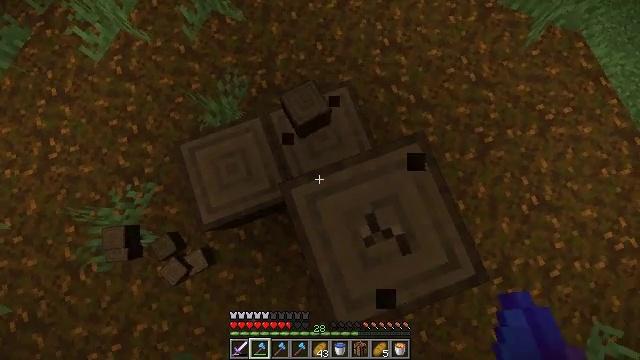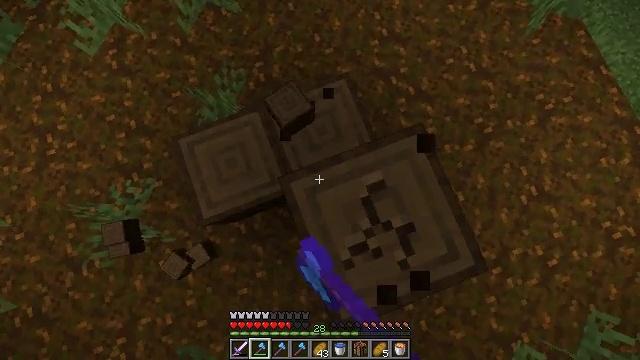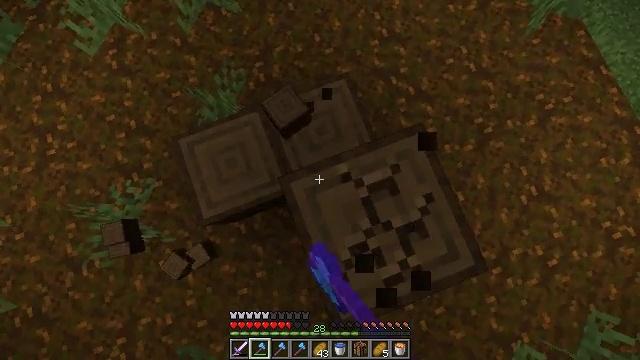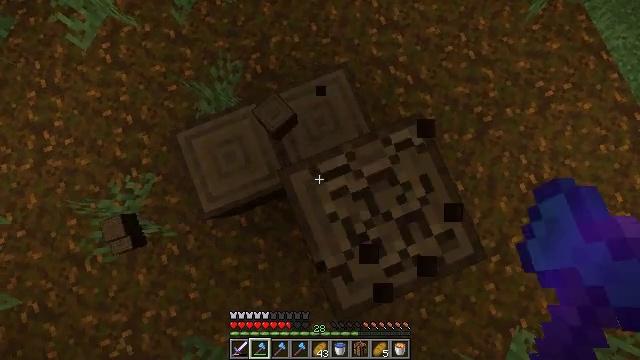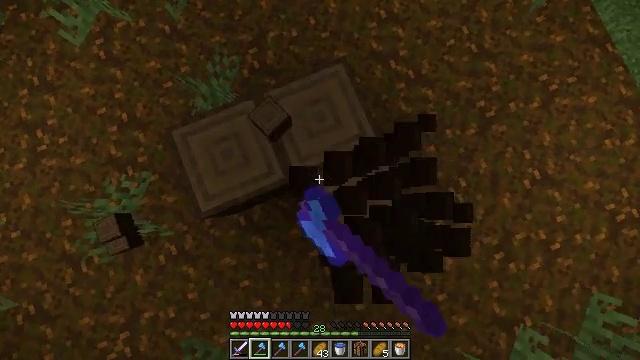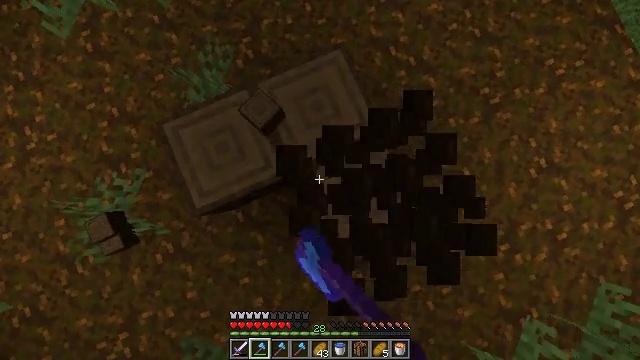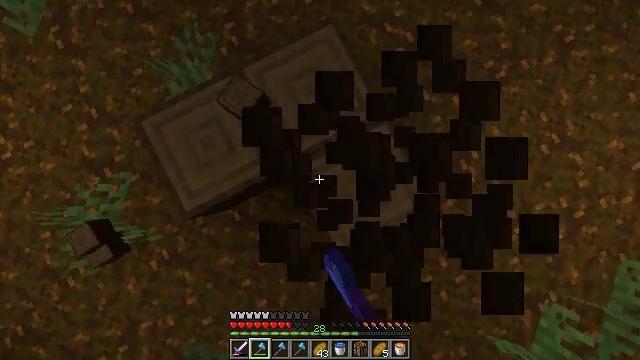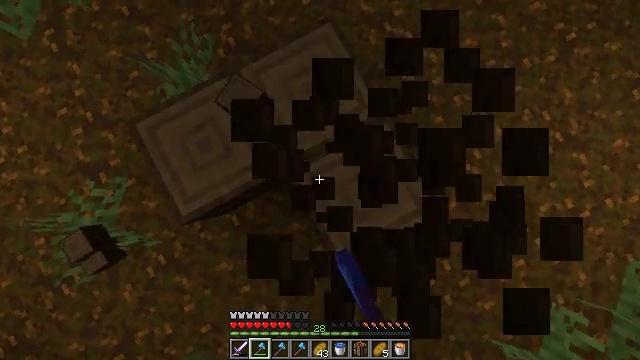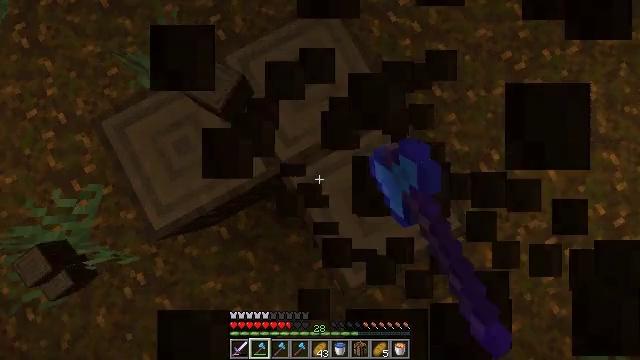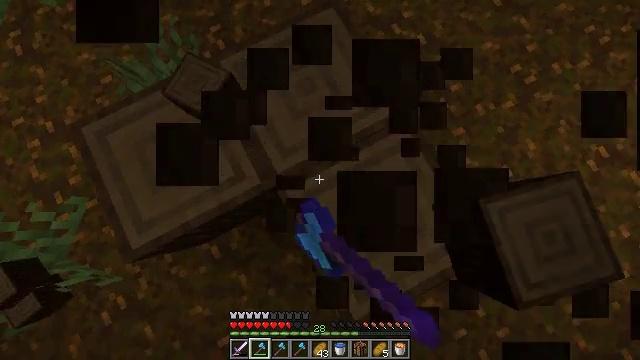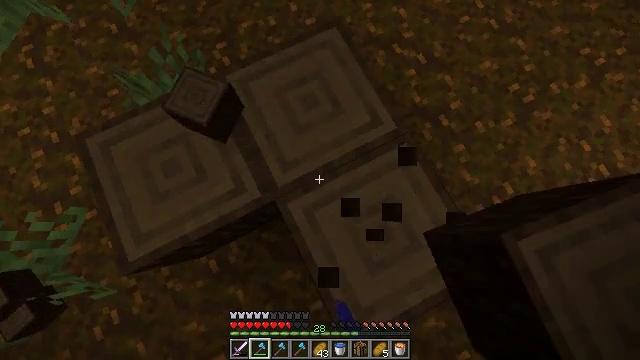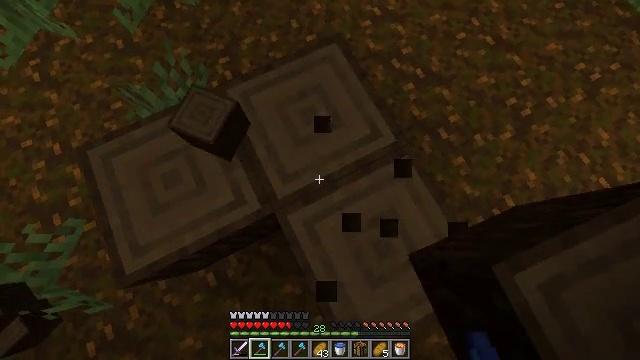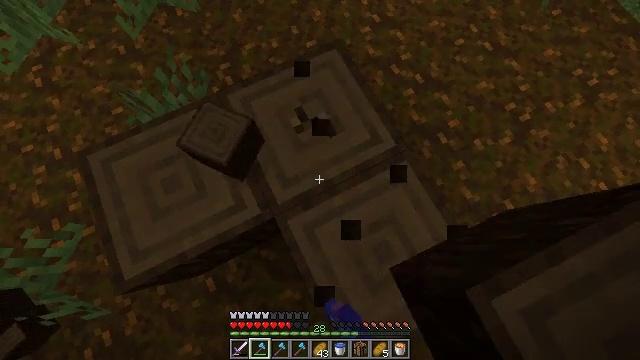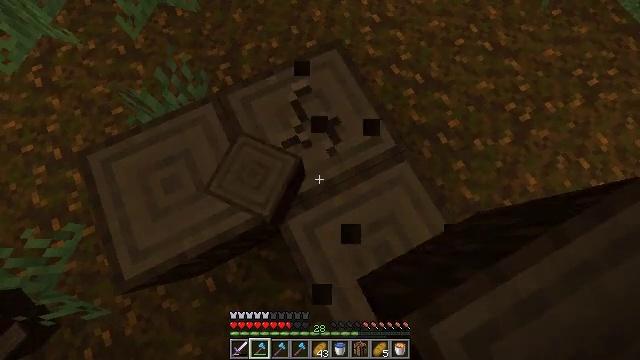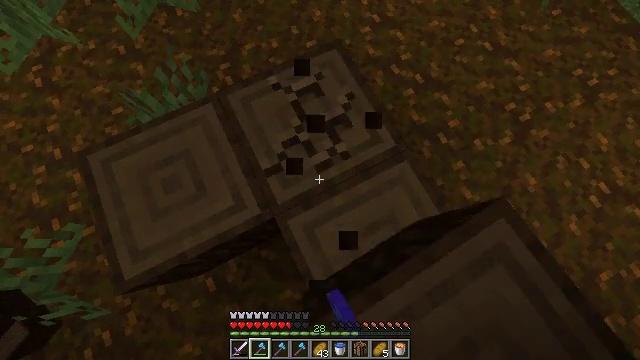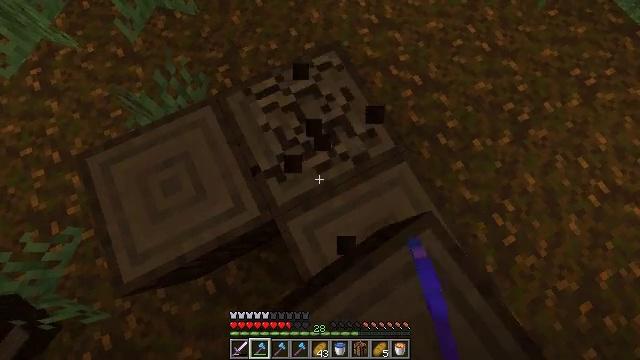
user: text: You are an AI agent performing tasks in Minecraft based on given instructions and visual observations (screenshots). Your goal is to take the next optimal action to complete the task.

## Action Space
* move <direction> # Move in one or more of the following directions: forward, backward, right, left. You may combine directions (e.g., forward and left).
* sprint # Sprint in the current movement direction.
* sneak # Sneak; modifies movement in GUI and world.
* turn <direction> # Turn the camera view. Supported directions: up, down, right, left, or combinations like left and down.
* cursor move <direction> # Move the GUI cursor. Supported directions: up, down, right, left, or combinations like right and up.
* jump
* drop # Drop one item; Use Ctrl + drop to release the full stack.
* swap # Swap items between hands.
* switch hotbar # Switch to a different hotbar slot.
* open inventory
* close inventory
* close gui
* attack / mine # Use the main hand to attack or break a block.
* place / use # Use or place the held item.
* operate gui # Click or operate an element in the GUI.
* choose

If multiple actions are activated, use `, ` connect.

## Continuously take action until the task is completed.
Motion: motion action
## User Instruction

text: Gather spruce log by chopping the tree.
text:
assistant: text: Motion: turn down, attack / mine
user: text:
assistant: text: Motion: attack / mine
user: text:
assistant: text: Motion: turn right and down, attack / mine
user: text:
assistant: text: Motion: attack / mine
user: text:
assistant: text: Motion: turn right and down, attack / mine
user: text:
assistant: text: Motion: turn right and down, attack / mine
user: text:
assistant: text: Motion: attack / mine
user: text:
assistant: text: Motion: turn up, attack / mine
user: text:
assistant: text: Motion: turn up, attack / mine
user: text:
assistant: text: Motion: turn up, attack / mine
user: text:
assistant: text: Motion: turn up, attack / mine
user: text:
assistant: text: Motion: turn up, attack / mine
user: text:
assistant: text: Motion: attack / mine
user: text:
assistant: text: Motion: attack / mine
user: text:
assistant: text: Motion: attack / mine
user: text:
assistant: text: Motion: attack / mine
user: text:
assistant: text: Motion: attack / mine
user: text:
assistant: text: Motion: attack / mine
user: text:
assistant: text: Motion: attack / mine
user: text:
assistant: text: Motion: attack / mine
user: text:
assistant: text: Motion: turn right and down, attack / mine
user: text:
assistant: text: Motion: turn right and down, attack / mine
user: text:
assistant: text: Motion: turn right, attack / mine
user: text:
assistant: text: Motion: turn up, attack / mine
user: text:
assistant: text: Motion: attack / mine
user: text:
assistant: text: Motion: attack / mine
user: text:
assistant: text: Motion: attack / mine
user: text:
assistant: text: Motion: turn left and up, attack / mine
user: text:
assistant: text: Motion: turn left and up, attack / mine
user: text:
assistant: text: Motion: turn left and up, attack / mine